Aerial crown-view tile of a tropical tree (Barro Colorado Island, Panama), acquired 20241112:
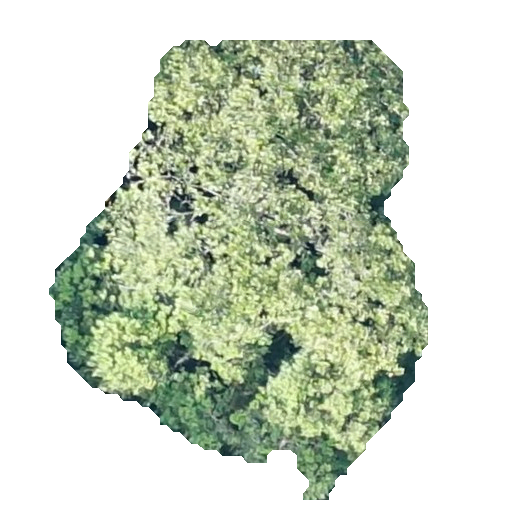
Species: Anacardium excelsum
GBIF accepted scientific name: Anacardium excelsum
Crown area: 186.399 m²